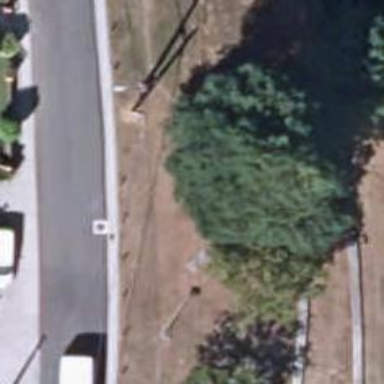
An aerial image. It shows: Bench.